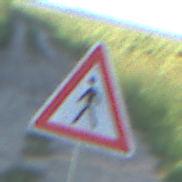
Verkehrszeichen: FussgaengerRechts
Umgebung: Outdoor, RoadRail
Tageszeit: MorningAfternoon
Wetter: Clear
Licht: Natural
Jahreszeit: NotSpecified
Kontrast: HighContrast